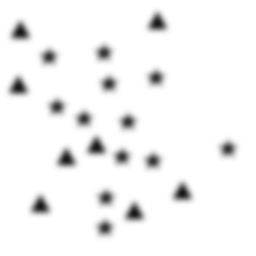
Squares: 0
Triangles: 8
Stars: 12
Total shapes: 20